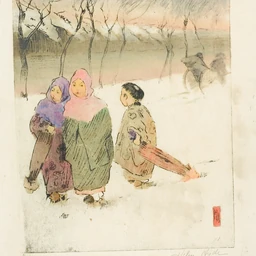
Title: In the Snow at Tokyo
Artist: Helen Hyde
Caption: in the snow at tokyo, etching, paper (fiber product), ground (material), print, prints and drawing, helen hyde, a work made of color soft ground etching on paper, prints and drawings, women artists, art institute of chicago